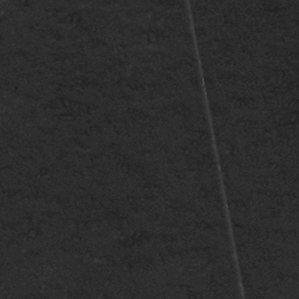
Label: frost